Question: Create badge image:
<URL>
Created badge image result:
[
Why is there not a "passing"/"failed"/"succeeded"?
<URL>
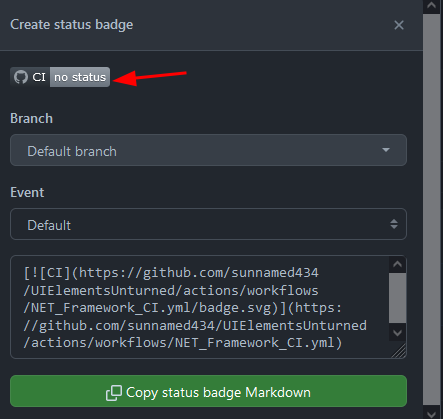
Answer: I've run into this before, try using the name of the Action instead of the workflow file name.

This snippet should work for you:
'''
[![CI](https://github.com/sunnamed434/UIElementsUnturned/workflows/CI/badge.svg
)](https://github.com/sunnamed434/UIElementsUnturned/actions/workflows/NET_Framework_CI.yml)
'''